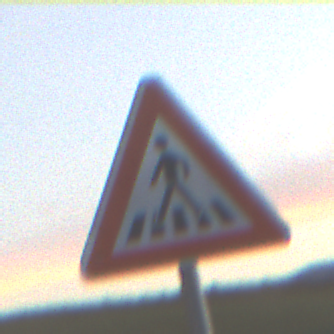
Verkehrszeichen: FussgaengerueberwegRechts
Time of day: SunriseSunset
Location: Outdoor (RoadRail)
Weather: PartlyCloudy
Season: NotSpecified
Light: Natural